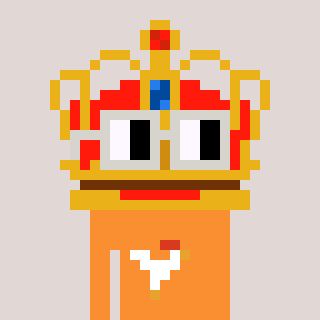
a pixel art character with square light gray glasses, a crown-shaped head and a orange-colored body on a warm background